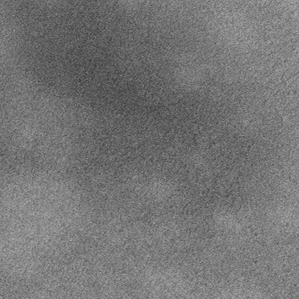
Label: frost